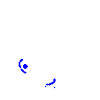
Particle: pion